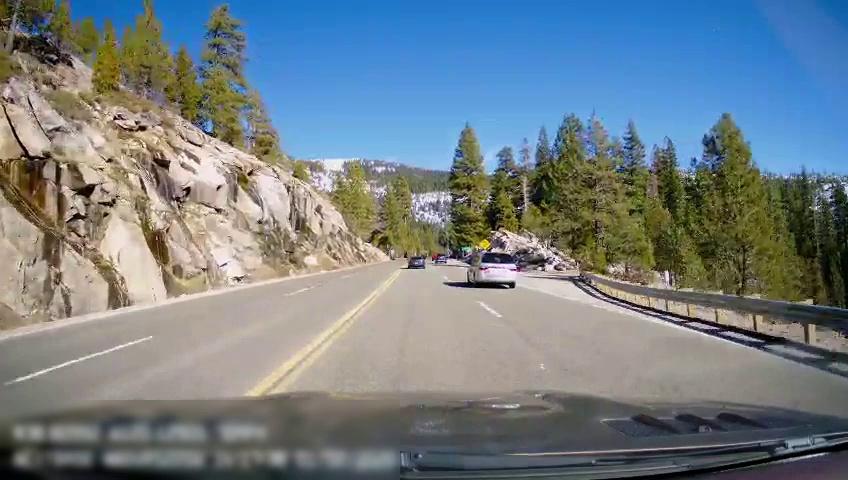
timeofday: Day
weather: Sunny
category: Drivable Space
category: Vehicles | SUV
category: Vehicles | Van
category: Vehicles | Car
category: Lanes | Opposite Lane
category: Lanes | Opposite Lane
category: Lanes | Opposite Lane
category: Lanes | Opposite Lane
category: Lanes | Current Lane
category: Lanes | Current Lane
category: Traffic | Signs